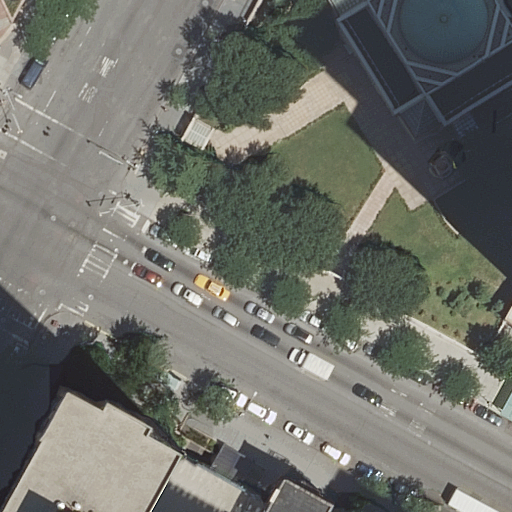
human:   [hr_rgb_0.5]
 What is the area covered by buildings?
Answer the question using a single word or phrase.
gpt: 1568m2

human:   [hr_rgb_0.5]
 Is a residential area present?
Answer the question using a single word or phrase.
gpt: yes

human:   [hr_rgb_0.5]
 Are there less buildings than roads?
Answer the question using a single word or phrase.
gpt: yes

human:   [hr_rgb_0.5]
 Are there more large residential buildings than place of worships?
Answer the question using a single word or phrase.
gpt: no

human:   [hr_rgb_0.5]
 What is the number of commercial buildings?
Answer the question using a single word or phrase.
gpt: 0

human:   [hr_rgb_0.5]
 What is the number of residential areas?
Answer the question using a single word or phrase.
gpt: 1

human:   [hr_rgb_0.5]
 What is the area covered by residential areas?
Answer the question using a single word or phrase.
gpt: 0m2

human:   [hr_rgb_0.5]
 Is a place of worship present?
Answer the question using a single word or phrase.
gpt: yes

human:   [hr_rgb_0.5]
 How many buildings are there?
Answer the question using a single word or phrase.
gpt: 5

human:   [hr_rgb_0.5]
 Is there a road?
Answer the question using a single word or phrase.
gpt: yes

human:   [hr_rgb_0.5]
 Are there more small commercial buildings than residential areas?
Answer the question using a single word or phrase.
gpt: no

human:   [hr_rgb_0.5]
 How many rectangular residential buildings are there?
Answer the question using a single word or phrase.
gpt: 3

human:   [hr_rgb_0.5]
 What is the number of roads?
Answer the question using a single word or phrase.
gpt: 12

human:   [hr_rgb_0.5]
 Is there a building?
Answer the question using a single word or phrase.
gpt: yes

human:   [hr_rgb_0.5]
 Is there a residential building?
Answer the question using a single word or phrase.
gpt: yes

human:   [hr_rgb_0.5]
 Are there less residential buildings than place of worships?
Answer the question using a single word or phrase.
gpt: no

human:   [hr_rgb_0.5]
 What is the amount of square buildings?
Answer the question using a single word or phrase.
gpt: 0

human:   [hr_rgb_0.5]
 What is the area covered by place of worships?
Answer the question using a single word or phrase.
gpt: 438m2

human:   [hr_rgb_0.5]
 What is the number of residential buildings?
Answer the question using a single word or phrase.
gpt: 4

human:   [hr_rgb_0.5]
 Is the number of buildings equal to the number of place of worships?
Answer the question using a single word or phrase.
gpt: no

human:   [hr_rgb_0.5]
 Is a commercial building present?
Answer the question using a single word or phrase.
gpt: no

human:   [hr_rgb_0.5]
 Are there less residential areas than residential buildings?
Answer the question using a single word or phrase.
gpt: yes

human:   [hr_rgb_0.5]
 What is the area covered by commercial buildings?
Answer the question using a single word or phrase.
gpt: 0m2

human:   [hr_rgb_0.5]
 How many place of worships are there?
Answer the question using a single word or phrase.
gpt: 1

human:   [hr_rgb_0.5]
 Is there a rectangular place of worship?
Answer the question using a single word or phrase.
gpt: yes

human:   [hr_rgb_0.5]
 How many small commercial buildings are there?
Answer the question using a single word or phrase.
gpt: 0

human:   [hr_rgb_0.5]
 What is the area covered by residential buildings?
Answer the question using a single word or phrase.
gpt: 1129m2

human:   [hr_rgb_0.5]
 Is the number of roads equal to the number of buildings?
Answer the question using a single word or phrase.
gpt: no

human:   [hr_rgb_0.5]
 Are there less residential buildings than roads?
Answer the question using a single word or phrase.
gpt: yes

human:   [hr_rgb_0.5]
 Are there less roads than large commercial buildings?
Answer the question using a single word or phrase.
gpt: no

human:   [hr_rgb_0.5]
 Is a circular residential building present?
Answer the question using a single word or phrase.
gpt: no

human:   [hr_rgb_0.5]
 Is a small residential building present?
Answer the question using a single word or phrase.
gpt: yes

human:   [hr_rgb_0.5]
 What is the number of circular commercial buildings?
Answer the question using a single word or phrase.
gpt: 0

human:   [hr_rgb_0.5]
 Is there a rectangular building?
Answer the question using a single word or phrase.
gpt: yes

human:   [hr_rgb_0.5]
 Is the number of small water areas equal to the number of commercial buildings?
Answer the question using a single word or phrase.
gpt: yes

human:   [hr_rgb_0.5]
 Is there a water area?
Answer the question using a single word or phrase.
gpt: no

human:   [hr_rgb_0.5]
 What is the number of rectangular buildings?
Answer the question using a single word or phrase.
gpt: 4

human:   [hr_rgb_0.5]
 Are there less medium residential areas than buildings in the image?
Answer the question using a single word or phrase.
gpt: yes

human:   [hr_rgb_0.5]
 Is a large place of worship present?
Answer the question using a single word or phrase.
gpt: no

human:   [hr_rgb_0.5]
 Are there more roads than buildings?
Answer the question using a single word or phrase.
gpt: yes

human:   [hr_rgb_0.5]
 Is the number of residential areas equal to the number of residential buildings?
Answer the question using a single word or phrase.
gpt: no

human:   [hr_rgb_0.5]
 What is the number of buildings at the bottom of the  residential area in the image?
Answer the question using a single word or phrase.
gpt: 0

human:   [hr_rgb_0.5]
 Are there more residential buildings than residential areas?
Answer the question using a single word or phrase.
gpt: yes

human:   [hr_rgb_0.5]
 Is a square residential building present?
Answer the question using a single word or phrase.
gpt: no

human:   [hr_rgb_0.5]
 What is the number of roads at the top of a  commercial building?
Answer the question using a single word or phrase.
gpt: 0

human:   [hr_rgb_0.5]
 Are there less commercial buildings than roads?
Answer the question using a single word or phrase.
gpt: yes

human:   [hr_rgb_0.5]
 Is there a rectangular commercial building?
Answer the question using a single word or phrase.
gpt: no

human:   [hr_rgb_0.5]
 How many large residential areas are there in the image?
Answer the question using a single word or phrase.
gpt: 0

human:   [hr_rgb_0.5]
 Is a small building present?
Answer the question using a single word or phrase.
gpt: yes

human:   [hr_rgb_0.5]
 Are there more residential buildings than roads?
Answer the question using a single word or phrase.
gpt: no

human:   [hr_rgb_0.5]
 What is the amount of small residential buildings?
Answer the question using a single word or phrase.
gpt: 2

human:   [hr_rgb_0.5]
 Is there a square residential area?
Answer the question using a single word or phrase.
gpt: no

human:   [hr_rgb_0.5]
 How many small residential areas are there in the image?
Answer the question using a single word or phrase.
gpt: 1

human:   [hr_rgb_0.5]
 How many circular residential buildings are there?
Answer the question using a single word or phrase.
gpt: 0

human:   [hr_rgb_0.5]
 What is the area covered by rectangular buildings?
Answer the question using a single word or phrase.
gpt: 887m2

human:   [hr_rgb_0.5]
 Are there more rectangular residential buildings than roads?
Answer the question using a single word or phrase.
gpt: no

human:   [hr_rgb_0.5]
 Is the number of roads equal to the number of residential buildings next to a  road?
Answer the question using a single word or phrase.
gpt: no

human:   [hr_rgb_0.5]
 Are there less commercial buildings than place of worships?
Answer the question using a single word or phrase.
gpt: yes

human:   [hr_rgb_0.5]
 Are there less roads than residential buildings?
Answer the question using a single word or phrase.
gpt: no

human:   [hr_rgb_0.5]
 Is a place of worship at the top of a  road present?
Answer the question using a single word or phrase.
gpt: yes

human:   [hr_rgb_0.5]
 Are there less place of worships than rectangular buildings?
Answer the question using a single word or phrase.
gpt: yes

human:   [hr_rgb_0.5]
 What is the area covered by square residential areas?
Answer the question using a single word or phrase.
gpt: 0m2

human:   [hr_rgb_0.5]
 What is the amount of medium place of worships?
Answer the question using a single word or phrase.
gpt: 1

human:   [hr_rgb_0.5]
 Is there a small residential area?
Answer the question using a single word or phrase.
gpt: yes